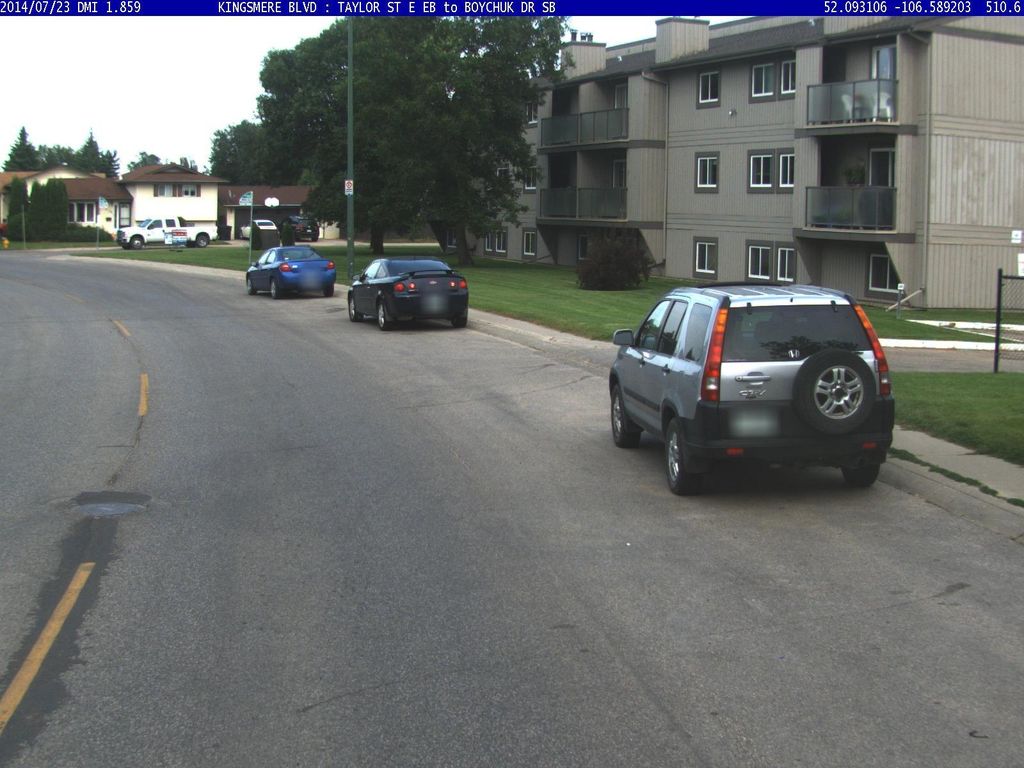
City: saskatoon